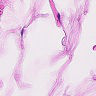
Metastatic tissue present: no